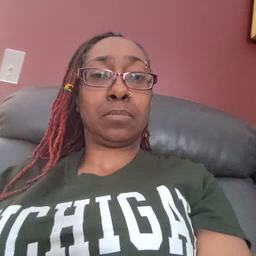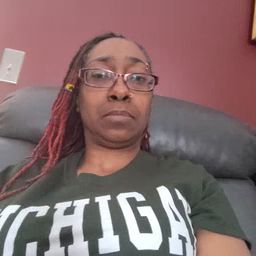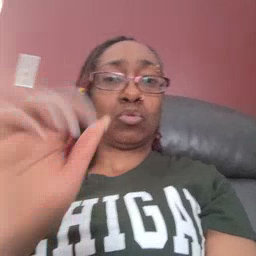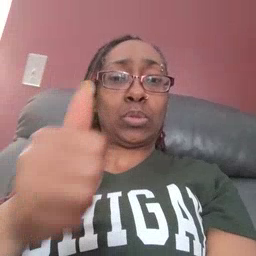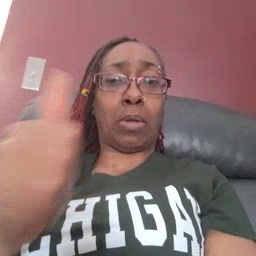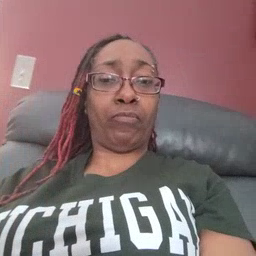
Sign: yourself